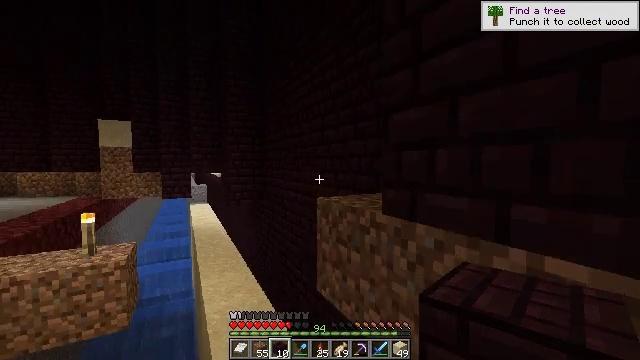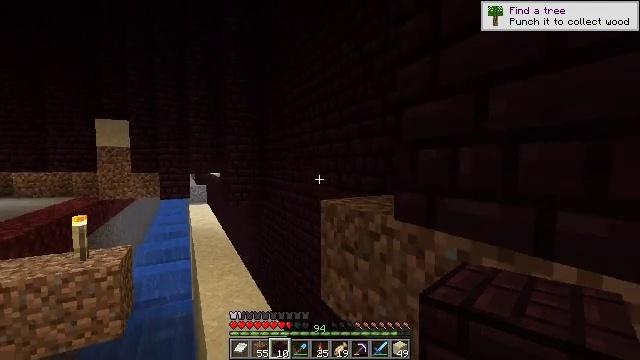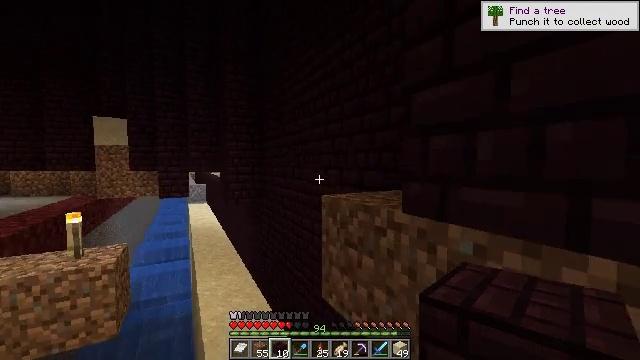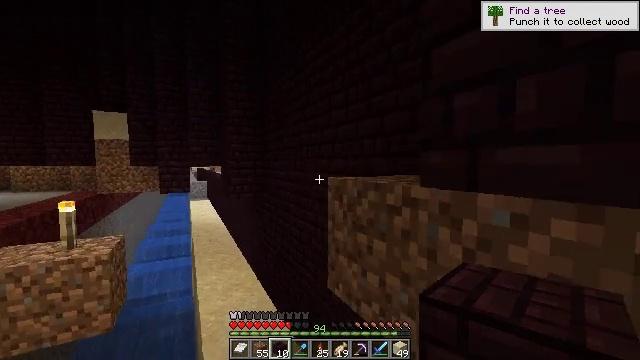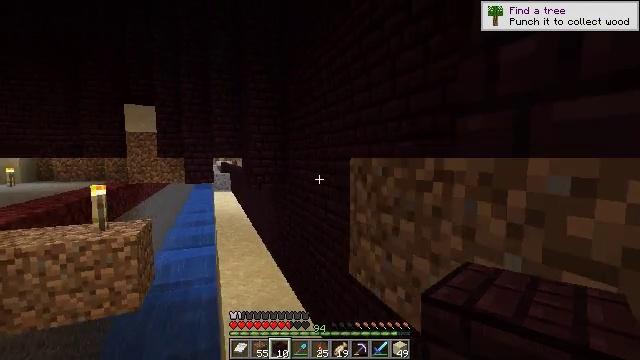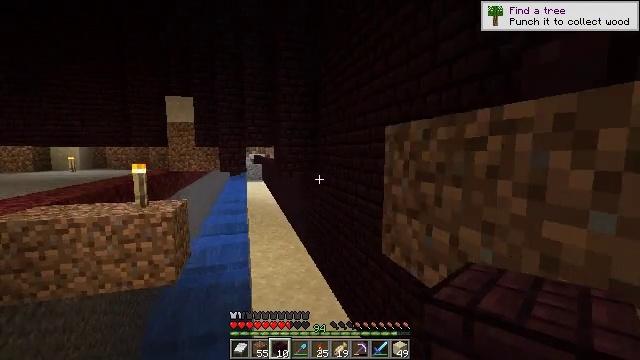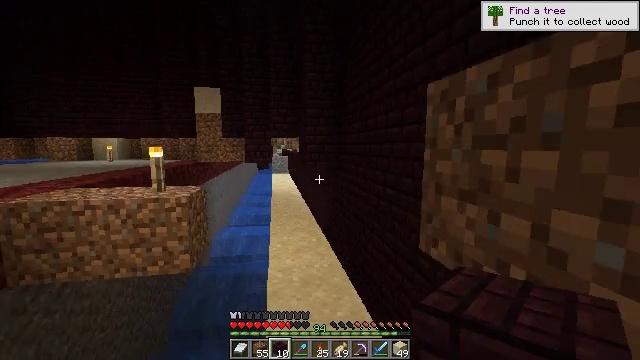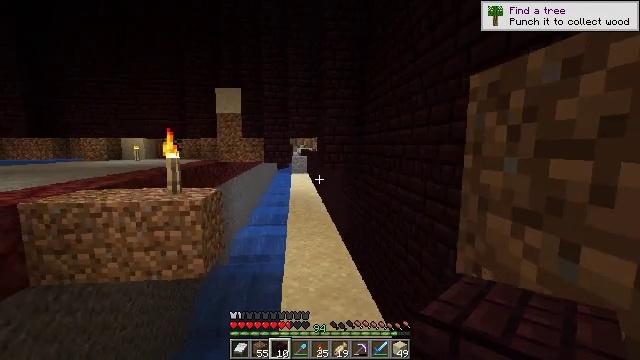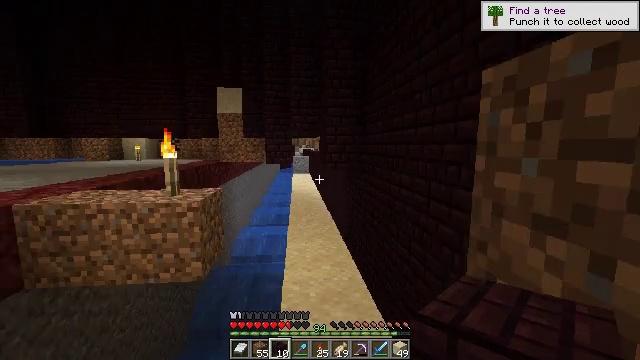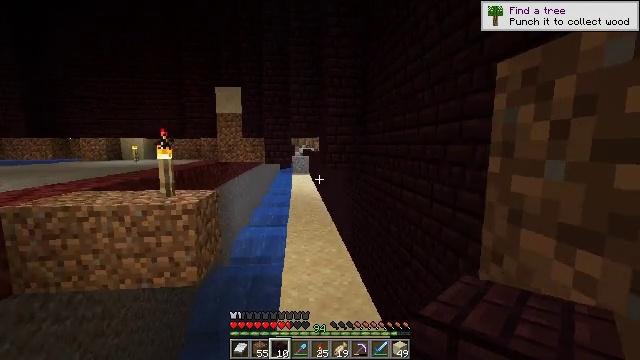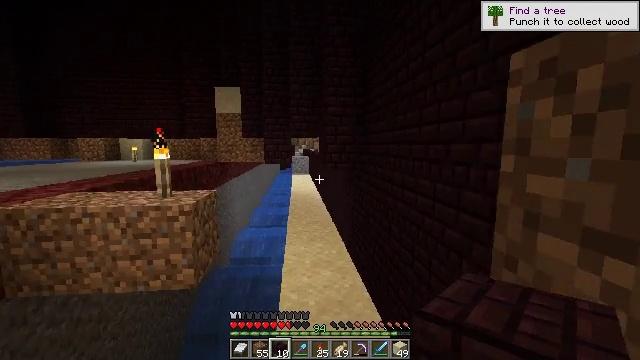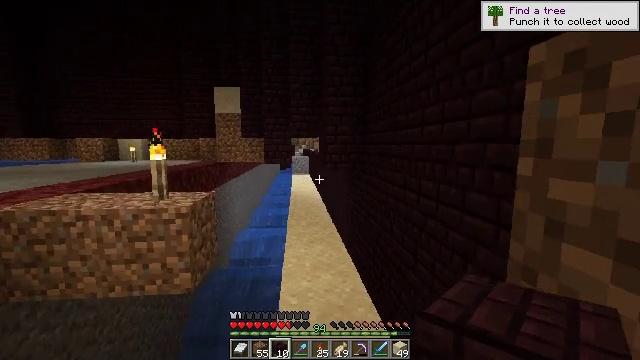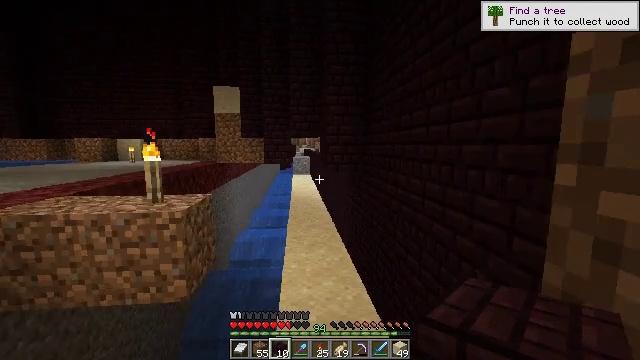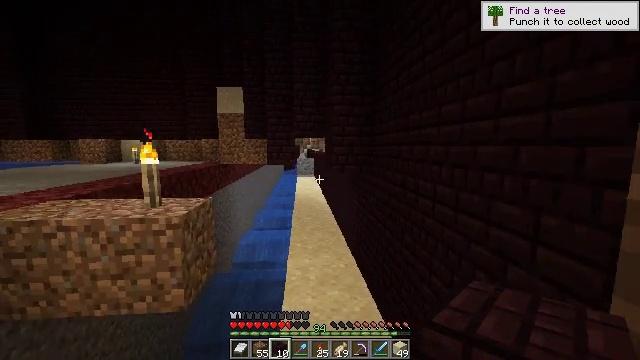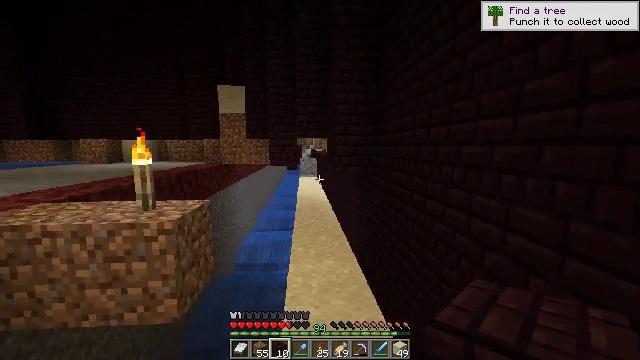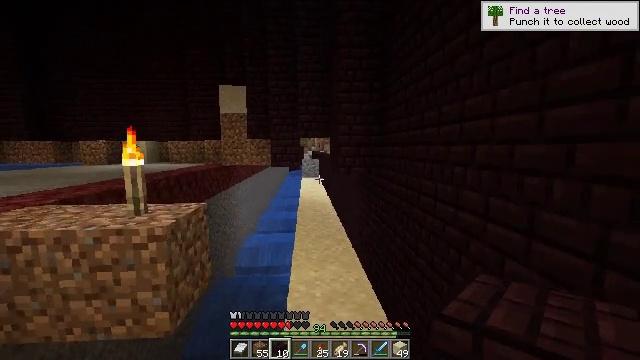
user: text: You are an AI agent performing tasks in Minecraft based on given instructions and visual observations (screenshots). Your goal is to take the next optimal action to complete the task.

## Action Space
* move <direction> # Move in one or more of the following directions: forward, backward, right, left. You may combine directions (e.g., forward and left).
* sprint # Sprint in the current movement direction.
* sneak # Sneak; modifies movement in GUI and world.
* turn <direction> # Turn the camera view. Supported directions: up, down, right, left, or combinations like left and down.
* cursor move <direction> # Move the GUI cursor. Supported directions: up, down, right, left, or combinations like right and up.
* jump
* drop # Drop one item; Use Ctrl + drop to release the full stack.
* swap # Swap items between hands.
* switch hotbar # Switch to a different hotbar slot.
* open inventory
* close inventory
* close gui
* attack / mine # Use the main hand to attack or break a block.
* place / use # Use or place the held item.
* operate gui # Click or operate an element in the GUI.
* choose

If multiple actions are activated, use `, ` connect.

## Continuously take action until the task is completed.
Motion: motion action
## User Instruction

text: Collect the shulker box to move it.
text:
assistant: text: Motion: move forward, jump
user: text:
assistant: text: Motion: move forward, jump
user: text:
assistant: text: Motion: move forward, jump
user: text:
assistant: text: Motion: move forward, turn left and down
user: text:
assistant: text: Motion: move forward, turn left and down
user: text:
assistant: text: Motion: move forward, turn left
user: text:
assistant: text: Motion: move forward, turn left
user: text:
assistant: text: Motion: no_op
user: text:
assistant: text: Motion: no_op
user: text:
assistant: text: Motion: no_op
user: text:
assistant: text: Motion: move forward
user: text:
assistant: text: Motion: move forward
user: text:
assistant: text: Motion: move forward
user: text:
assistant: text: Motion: no_op
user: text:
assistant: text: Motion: move forward
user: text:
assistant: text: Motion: move forward
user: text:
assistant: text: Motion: move forward
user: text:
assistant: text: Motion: move forward
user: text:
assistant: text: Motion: move forward
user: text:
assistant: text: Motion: move forward
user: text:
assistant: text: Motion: move forward
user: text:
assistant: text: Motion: move forward
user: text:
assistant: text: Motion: move forward
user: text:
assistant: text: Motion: move forward
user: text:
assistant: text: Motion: move forward, turn left
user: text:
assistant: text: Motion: move forward
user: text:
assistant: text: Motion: move forward
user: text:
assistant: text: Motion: move forward
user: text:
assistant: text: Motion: move forward
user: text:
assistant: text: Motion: move forward